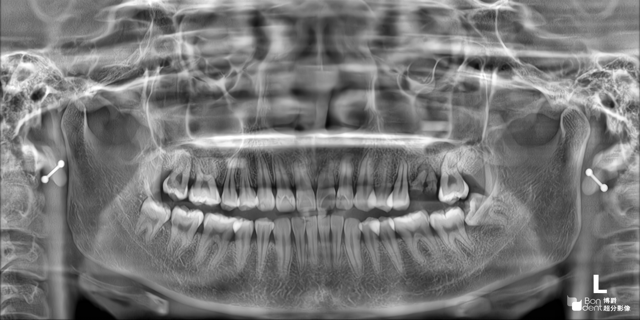
adult